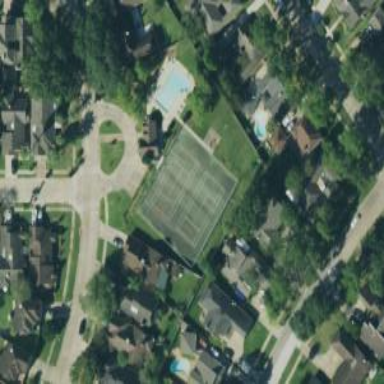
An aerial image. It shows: Tennis court in leisure pitch.